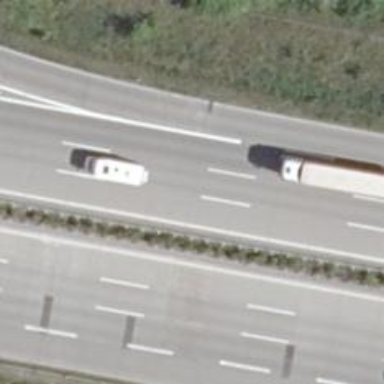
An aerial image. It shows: Concrete motorway.